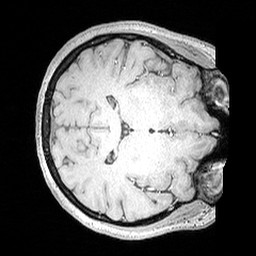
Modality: MP2RAGE
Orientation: axial
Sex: female
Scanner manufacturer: siemens
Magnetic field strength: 3 T
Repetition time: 5 s
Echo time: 0.00292 s